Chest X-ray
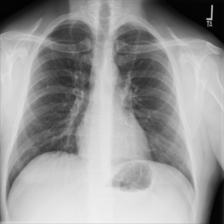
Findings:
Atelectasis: negative
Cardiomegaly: negative
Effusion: negative
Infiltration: negative
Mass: negative
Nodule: negative
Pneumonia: negative
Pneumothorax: negative
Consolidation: negative
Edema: negative
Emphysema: negative
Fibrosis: negative
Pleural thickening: negative
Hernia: negative